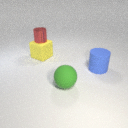
large yellow rubber cube behind large green rubber sphere